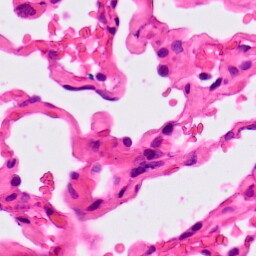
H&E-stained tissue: Lung